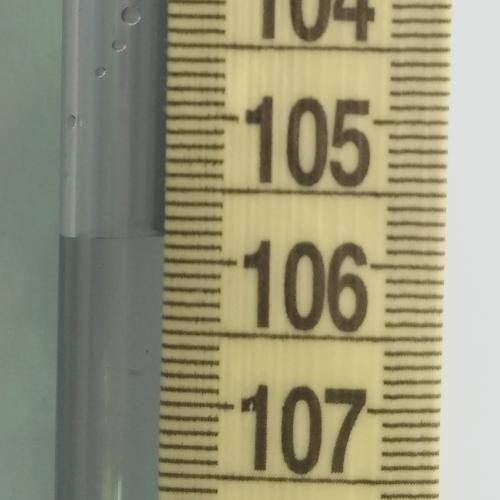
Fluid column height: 105.8 cm